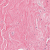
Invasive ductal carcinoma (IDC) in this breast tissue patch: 0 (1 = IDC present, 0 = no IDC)